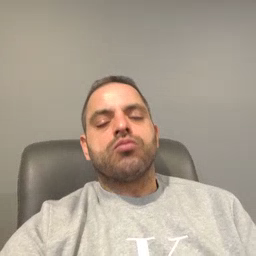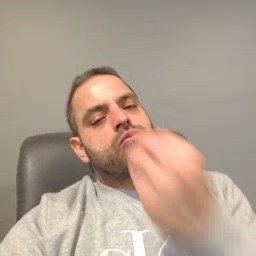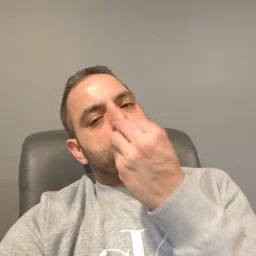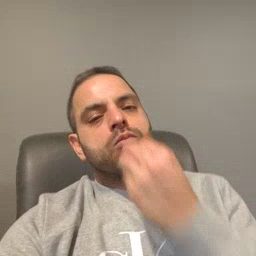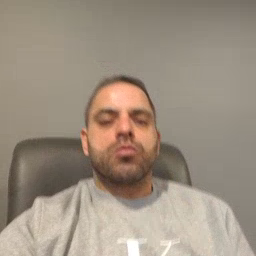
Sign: food